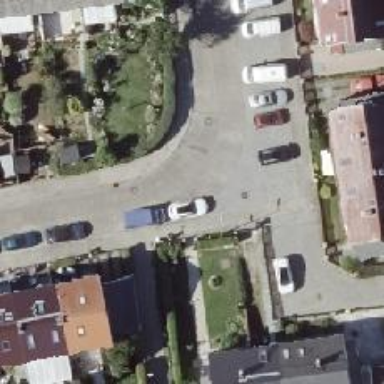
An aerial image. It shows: Residential concrete road with sidewalks on both sides.